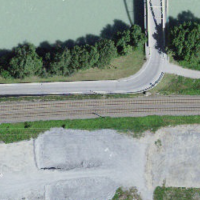
EUNIS habitat code: 57
Species observed at this site:
Motacilla alba